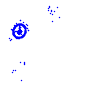
Particle: electron